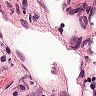
Metastatic tissue present: no